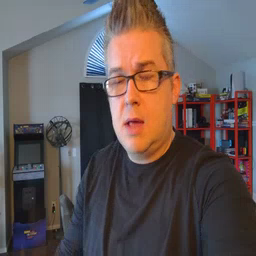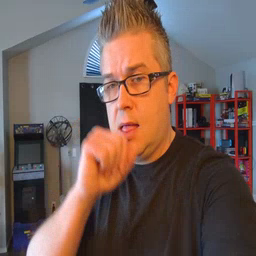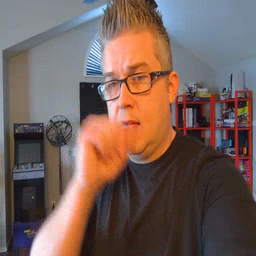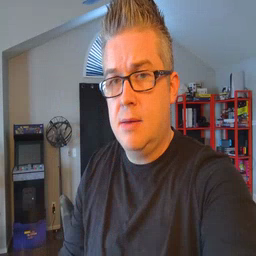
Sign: icecream